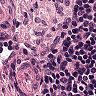
Metastatic tissue present: no